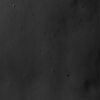
Label: not_dusty